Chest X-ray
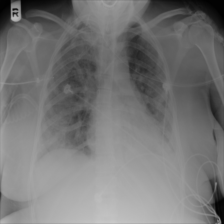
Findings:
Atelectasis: negative
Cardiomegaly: negative
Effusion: negative
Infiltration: positive
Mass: negative
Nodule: negative
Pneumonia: negative
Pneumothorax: negative
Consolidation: positive
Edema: negative
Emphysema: negative
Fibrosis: negative
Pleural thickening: negative
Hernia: negative